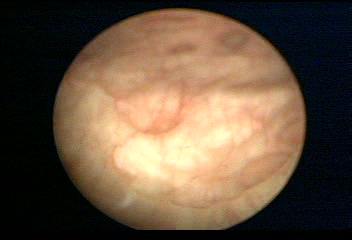
Modality: WLC
Class: Normal mucosa
Bladder cancer association: No